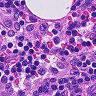
Metastatic tissue present: no